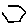
Label: hexagon